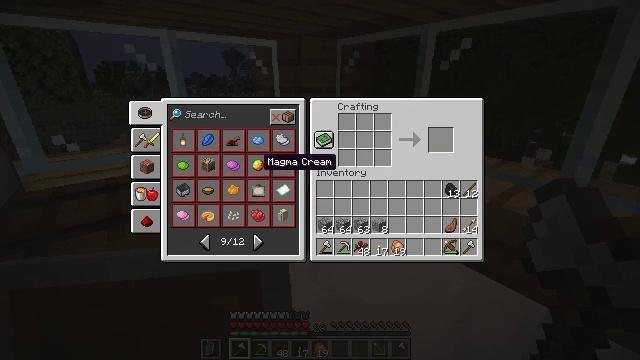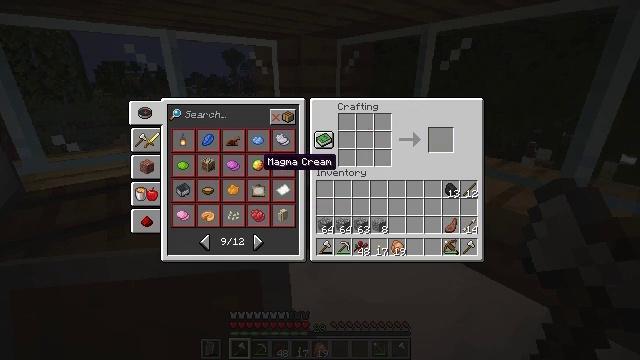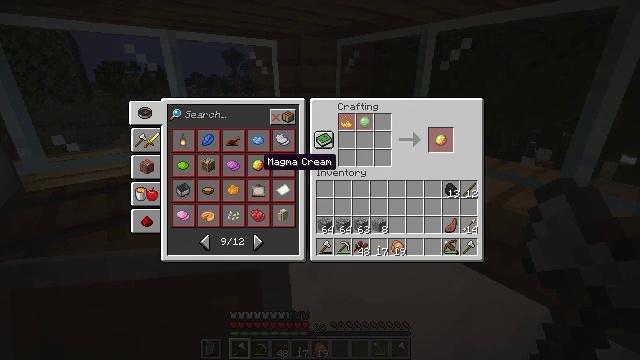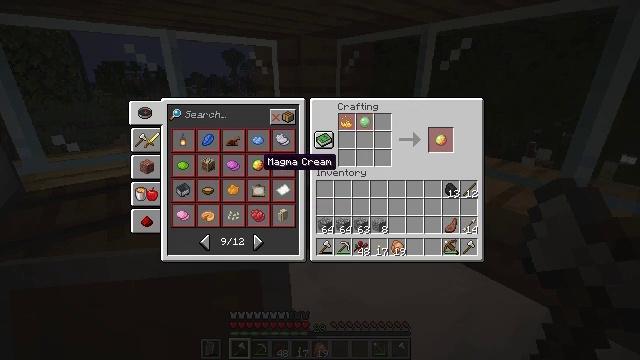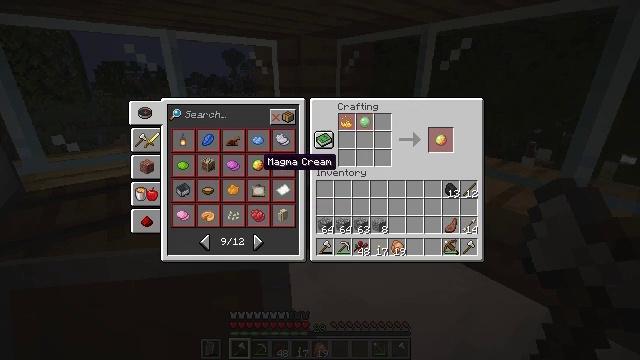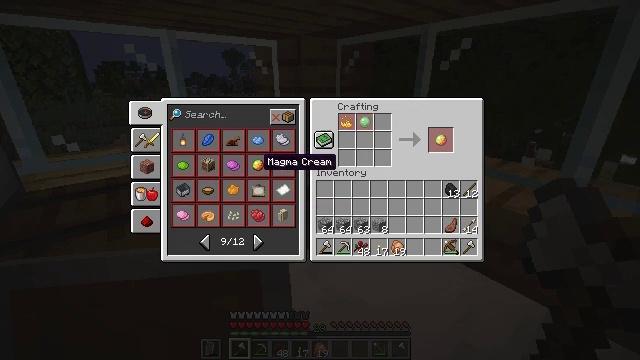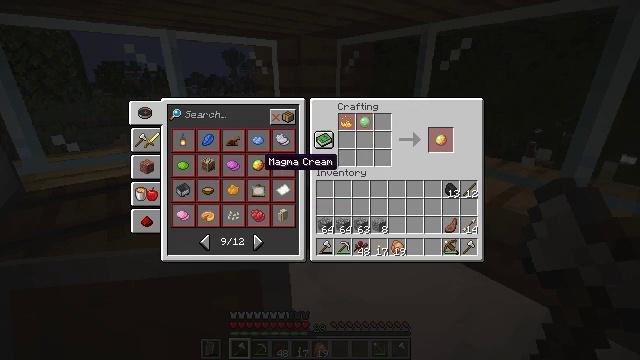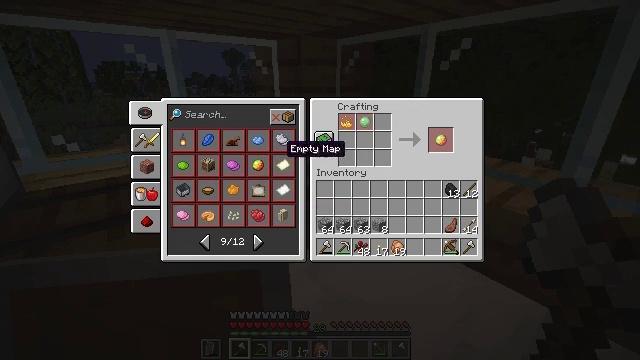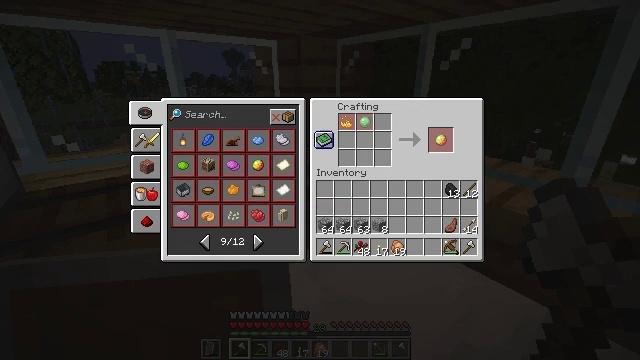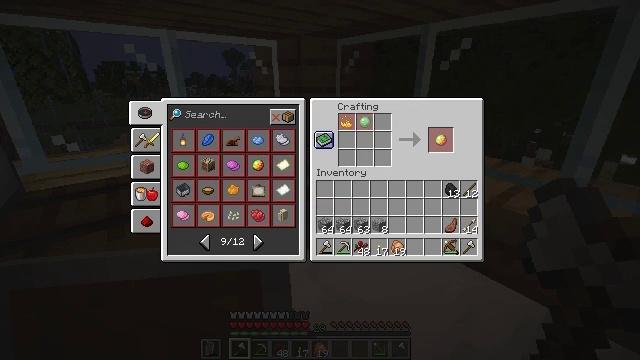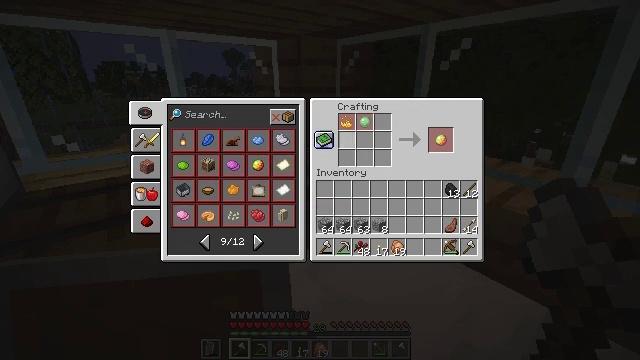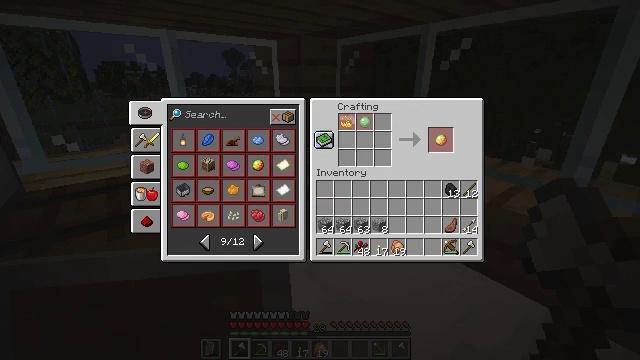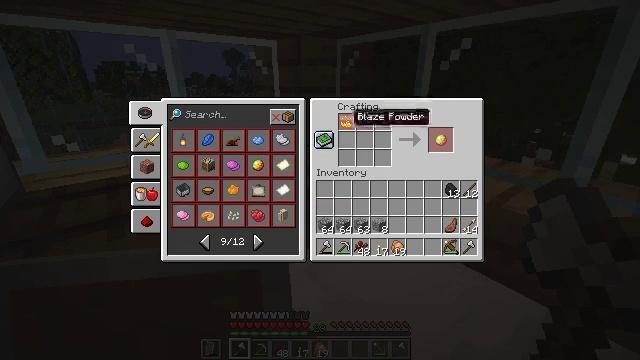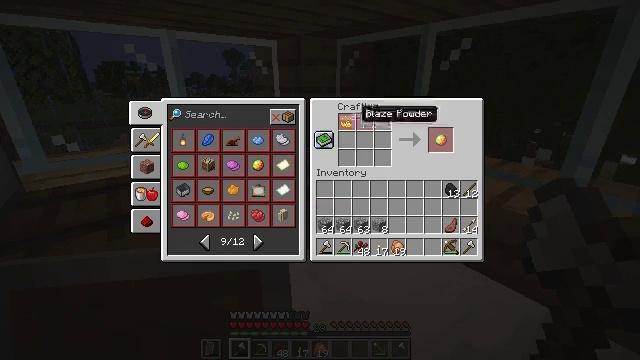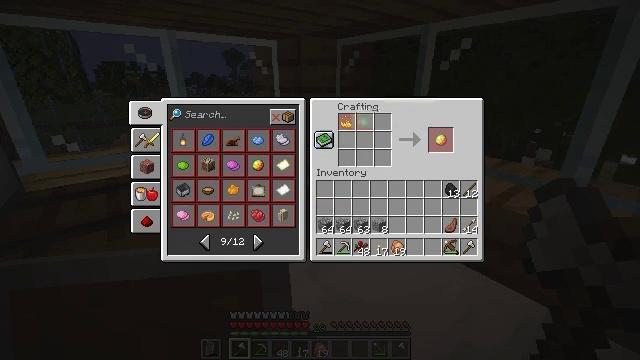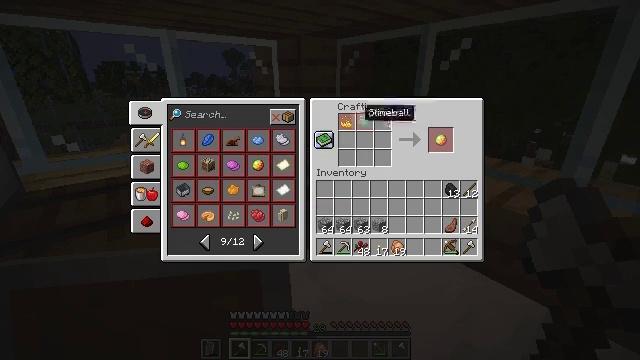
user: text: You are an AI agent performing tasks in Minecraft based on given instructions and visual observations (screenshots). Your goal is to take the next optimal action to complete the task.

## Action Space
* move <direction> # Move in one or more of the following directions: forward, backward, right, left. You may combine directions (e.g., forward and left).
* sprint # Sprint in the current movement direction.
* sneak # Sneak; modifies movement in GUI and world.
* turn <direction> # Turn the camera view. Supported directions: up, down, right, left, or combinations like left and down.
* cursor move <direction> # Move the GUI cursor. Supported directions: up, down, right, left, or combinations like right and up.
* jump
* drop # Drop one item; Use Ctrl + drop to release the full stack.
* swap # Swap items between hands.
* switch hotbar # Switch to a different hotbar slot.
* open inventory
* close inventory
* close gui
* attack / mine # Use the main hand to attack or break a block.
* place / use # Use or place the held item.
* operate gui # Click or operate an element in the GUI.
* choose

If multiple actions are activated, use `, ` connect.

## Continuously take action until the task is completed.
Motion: motion action
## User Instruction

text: Create an ender eye with blaze powder and ender pearl.
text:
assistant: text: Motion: no_op
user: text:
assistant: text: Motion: no_op
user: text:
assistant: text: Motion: no_op
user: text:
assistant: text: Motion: no_op
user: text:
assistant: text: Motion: no_op
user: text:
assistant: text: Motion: no_op
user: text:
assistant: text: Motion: cursor move right and up
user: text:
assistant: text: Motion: cursor move right and up
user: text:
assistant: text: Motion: cursor move right
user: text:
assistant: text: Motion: no_op
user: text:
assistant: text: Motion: no_op
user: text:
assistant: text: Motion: no_op
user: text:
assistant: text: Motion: cursor move right
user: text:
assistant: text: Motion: no_op
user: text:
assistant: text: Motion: no_op
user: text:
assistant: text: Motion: no_op
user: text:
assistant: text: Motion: no_op
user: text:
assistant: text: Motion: no_op
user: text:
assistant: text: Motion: no_op
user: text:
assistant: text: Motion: no_op
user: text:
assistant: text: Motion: no_op
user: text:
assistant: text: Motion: no_op
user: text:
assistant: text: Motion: no_op
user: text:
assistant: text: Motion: no_op
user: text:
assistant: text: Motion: no_op
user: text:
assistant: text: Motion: cursor move left
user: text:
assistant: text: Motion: cursor move left and down
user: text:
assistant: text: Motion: cursor move left and down
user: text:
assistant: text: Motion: cursor move left
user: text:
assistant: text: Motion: cursor move left and down